Question: I hope you can help me out on this one. I have a and I want to remove everything which is duplicate in such list. That is:
1) Within the there are some of the which are duplicate.I want to keep only the non-duplicate doubles[] within the List < double[] >. See lists 1 and 5 in the picture.
2) Within there are some of the which are duplicate. I want to keep only the non-repeated lists. See lists 0 & 2 and lists 1 & 3.
The desired output is designated in the picture:

I have tried the following but it doesn't work.
'''
public static List<List<double[]>> CleanListOfListsOfDoubleArray(List<List<double[]>> input)
{
var output = new List<List<double[]>>();
for (int i = 0; i < input.Count; i++)
{
var temp= input[i].Distinct().ToList();
output.Add(temp);
}
return output.Distinct().ToList();
}
'''
Can you please help me on this?
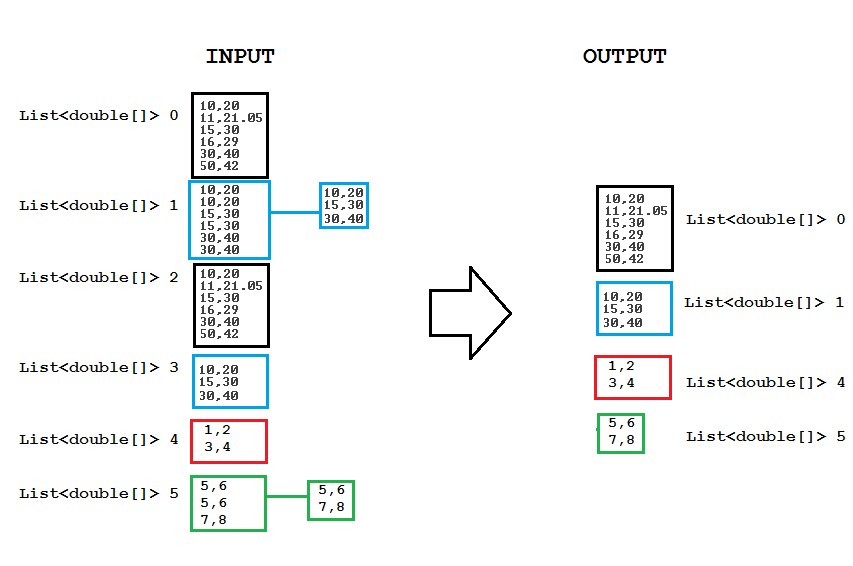
Answer: Your code (excluding the 'ToList' collectors) seems logically equivalent to:
'''
return input.Select(t => t.Distinct()).Distinct();
'''
You're trying to use 'Distinct' on collections. That's reasonable, since you are expecting to get distinct .
The problem is that you have left 'Distinct' without logic to compare these collections. Without specifying that logic, 'Distinct' can't compare collections properly (by equality of each individual member).
There is another overload of 'Distinct' that takes an 'IEqualityComparer<T>' as an argument. To use it, you'll have to implement such a comparer first. A reasonable implementation (adapted from <URL> could look like this:
'''
public class ArrayComparer<T> : IEqualityComparer<T[]>
{
public bool Equals(T[] x, T[] y)
{
return ReferenceEquals(x, y) || (x != null && y != null && x.SequenceEqual(y));
}
public int GetHashCode(T[] obj)
{
return 0;
}
}
public class ListOfArrayComparer<T> : IEqualityComparer<List<T[]>>
{
public bool Equals(List<T[]> x, List<T[]> y)
{
return ReferenceEquals(x, y) || (x != null && y != null && x.SequenceEqual(y, new ArrayComparer<T>()));
}
public int GetHashCode(List<T[]> obj)
{
return 0;
}
}
'''
Your code should then look like this:
'''
public static List<List<double[]>> CleanListOfListsOfDoubleArray(List<List<double[]>> input)
{
var output = new List<List<double[]>>();
for (int i = 0; i < input.Count; i++)
{
var temp = input[i].Distinct(new ArrayComparer<double>()).ToList();
output.Add(temp);
}
return output.Distinct(new ListOfArrayComparer<double>()).ToList();
}
'''
Or even just:
'''
public static List<List<double[]>> CleanListOfListsOfDoubleArray(List<List<double[]>> input)
{
var output = input.Select(t => t.Distinct(new ArrayComparer<double>()).ToList()).ToList();
return output.Distinct(new ListOfArrayComparer<double>()).ToList();
}
'''
---
Keep in mind that this would be a lot less complicated if you used more specific types for describing your problem.
If, for example, instead of 'double[]', you used a more specific pair type (like 'Tuple<double, double>'), you would only need to implement one comparer (the first 'Distinct' call could be left with its default behavior, if I remember correctly).
If, instead of the 'List<double>' you had a specialized 'PairCollection' that implements its own equality method, you wouldn't need the second equality comparer either (your original code would work as it already is, most probably).
So, to avoid problems like this in the future, try to declare specialized types for your problem (instead of relying on the generic lists and arrays and nesting them like here).